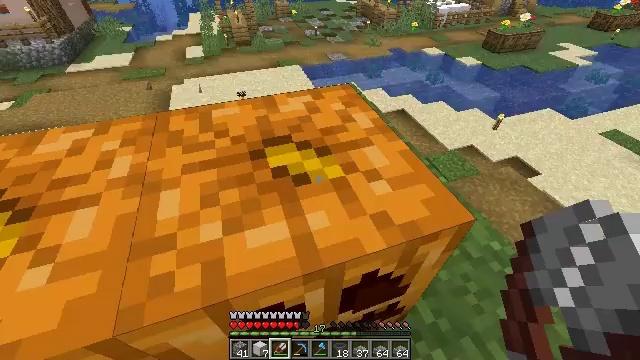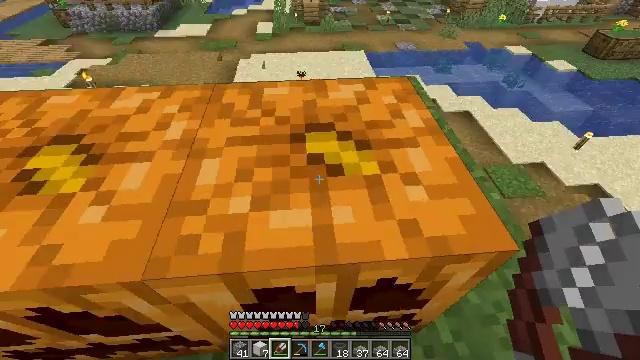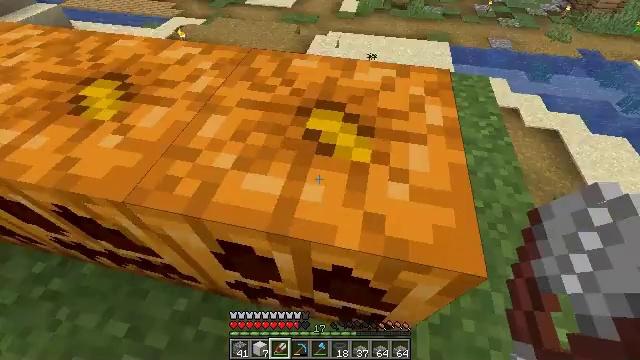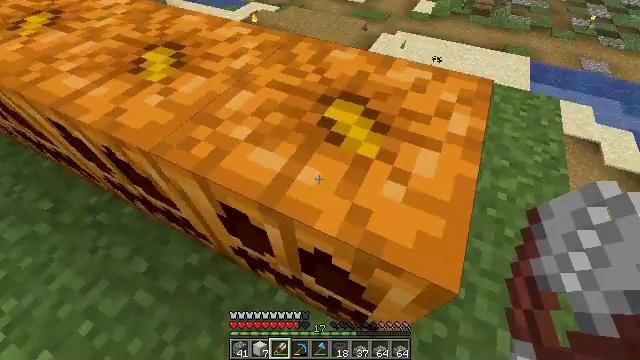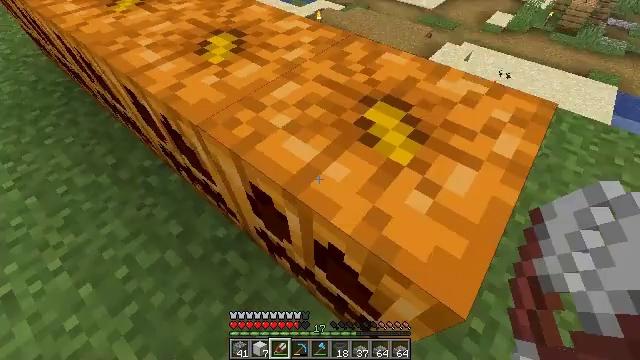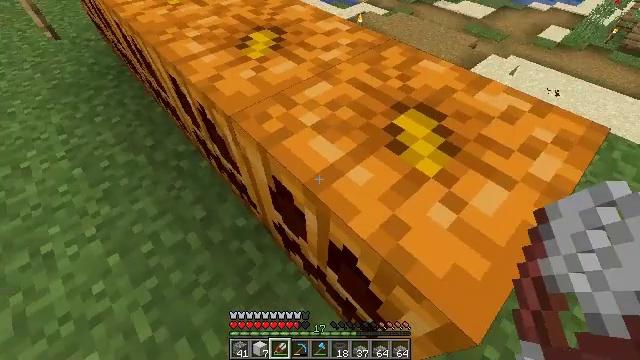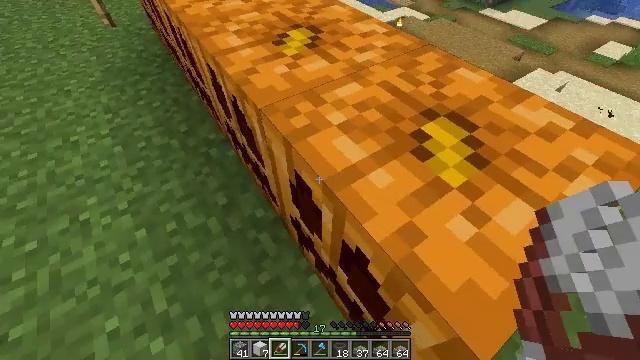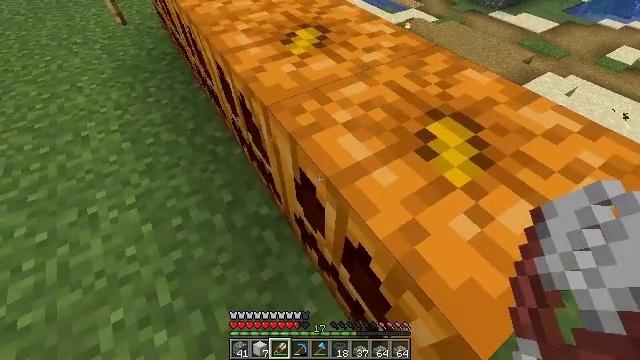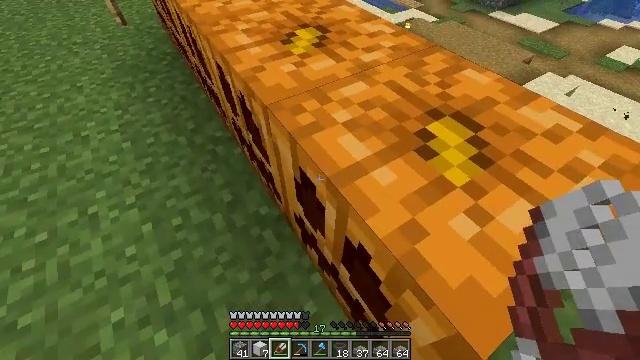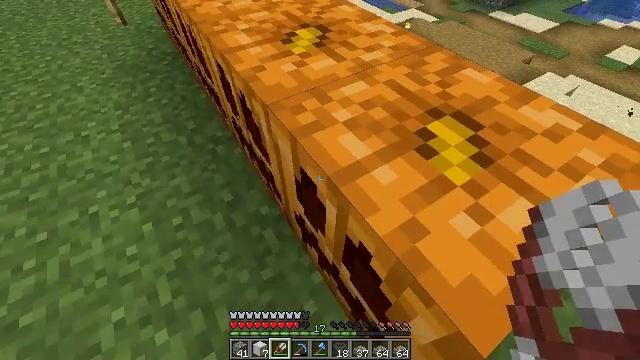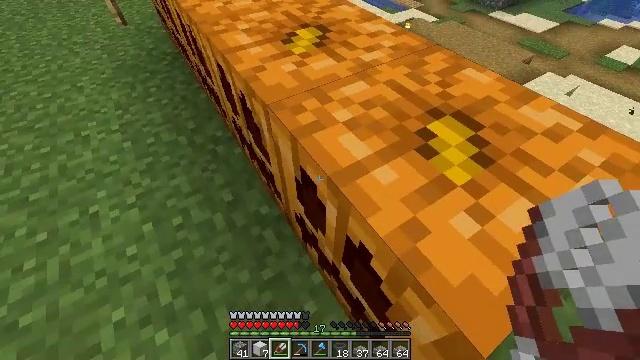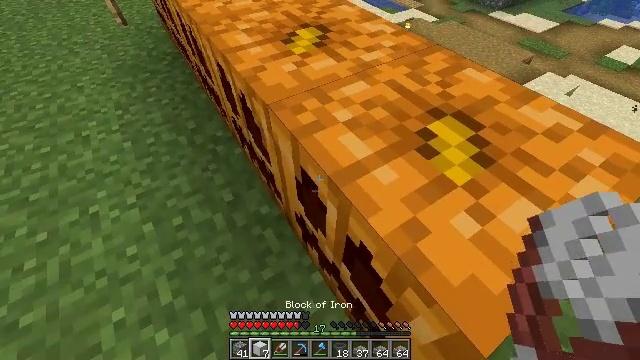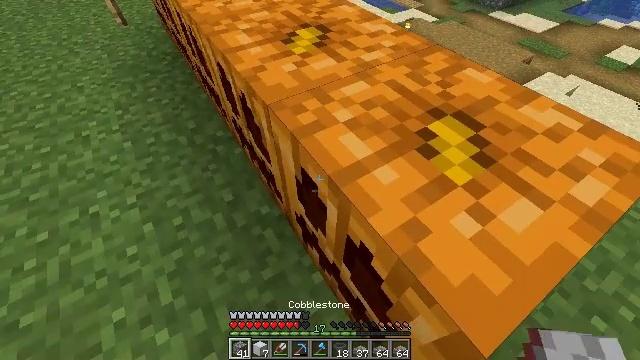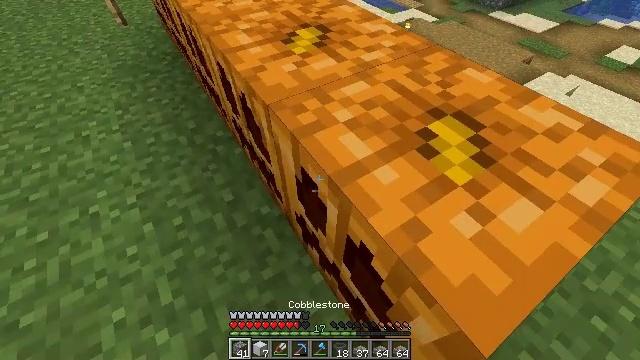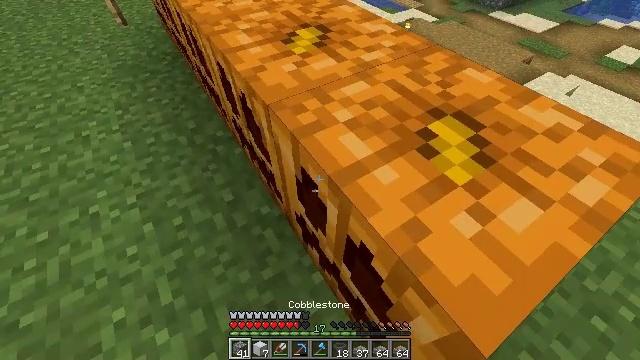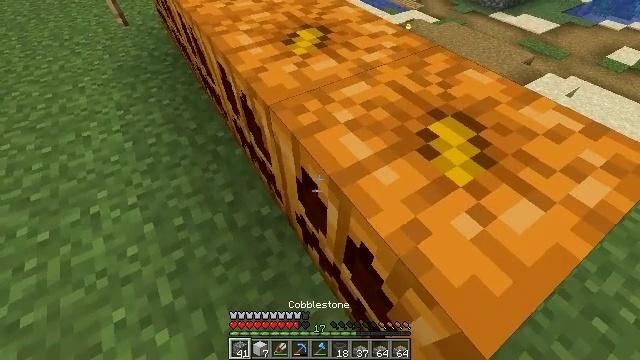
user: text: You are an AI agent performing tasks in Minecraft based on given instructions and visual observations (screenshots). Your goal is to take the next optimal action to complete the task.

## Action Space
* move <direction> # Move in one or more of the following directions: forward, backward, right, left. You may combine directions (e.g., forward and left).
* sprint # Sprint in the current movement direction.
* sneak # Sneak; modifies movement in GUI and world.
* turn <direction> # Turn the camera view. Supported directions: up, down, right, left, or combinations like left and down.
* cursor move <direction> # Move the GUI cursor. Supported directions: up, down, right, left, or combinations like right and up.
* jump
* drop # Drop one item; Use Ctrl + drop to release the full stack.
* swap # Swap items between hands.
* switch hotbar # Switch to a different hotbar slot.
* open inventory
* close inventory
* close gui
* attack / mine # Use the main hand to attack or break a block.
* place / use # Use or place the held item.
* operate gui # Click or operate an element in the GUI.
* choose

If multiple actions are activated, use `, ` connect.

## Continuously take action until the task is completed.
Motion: motion action
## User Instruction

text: Left-click the carved pumpkin to mine it.
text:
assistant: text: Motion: move forward and move right, turn left and down
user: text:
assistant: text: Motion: move forward and move right, turn left and down
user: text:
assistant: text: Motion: turn left
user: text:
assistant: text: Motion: turn left
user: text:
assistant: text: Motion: turn left
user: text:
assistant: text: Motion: turn left
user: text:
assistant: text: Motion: turn left
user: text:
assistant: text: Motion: no_op
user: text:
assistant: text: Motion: no_op
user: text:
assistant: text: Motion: no_op
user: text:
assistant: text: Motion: no_op
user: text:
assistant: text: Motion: no_op
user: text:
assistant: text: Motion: no_op
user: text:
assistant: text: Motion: no_op
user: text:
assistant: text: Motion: no_op
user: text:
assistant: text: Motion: turn right
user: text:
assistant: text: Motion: turn right
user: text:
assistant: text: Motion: no_op
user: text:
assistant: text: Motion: no_op
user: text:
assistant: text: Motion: no_op
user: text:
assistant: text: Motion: no_op
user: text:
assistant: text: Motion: no_op
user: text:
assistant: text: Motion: no_op
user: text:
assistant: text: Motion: no_op
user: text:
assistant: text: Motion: no_op
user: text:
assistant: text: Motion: no_op
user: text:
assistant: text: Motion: no_op
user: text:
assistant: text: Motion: no_op
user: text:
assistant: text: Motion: no_op
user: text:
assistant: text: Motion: no_op